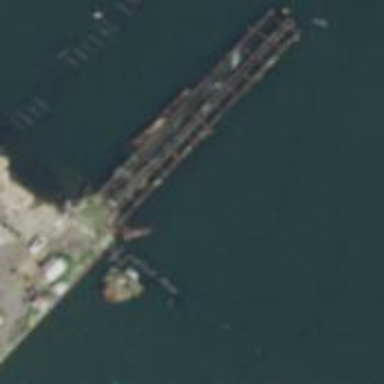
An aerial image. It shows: Ruined pier structure.